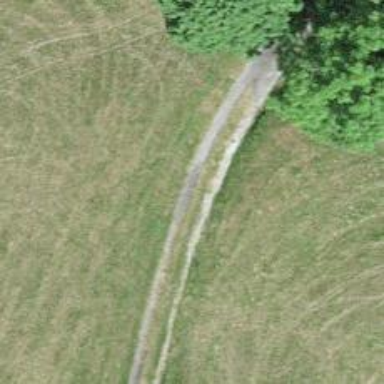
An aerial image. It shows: Track with grade 3 surface.